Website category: university
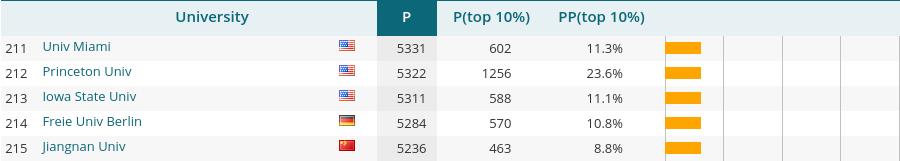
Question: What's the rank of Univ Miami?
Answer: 211

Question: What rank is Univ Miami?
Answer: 211

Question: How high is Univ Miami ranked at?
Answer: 211

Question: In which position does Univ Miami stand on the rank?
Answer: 211

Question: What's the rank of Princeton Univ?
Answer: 212

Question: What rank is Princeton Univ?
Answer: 212

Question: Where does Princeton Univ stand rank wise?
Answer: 212

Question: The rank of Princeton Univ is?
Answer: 212

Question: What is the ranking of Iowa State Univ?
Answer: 213

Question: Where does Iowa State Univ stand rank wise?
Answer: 213

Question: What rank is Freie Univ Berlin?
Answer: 214

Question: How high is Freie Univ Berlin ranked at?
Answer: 214

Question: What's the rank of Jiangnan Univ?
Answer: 215

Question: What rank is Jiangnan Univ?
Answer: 215

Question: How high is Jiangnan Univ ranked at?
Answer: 215

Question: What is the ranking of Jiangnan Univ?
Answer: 215

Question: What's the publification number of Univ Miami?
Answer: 5331

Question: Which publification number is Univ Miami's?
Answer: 5331

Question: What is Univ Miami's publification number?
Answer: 5331

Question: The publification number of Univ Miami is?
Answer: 5331

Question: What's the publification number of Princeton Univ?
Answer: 5322

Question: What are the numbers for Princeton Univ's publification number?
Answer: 5322

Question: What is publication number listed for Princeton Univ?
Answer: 5322

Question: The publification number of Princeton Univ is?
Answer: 5322

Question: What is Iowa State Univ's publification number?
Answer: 5311

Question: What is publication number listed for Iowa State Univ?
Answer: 5311

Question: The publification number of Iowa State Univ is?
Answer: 5311

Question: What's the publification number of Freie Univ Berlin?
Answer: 5284

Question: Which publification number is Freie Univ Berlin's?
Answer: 5284

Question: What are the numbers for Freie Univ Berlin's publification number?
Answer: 5284

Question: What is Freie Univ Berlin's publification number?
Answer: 5284

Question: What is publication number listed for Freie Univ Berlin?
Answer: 5284

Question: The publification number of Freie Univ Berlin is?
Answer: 5284

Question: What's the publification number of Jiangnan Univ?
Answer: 5236

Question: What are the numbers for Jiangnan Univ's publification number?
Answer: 5236

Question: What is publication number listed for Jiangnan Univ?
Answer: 5236

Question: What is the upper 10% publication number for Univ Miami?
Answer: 602

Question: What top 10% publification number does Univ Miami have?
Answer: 602

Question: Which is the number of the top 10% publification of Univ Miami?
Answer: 602

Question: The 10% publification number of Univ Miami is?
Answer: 602

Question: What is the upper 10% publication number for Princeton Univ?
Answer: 1256

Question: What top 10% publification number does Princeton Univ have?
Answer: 1256

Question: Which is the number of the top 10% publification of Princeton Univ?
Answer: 1256

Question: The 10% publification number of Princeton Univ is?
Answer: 1256

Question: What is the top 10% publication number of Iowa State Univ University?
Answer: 588

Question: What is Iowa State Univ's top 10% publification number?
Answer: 588

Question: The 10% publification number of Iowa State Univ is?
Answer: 588

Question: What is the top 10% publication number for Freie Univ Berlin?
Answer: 570

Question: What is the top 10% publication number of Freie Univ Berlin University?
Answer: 570

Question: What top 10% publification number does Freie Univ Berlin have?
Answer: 570

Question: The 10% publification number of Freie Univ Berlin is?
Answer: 570

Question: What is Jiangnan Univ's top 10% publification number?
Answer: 463

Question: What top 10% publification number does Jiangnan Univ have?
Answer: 463

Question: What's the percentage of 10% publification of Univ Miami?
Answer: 11.3%

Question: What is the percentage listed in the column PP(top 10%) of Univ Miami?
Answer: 11.3%

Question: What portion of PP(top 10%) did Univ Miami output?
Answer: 11.3%

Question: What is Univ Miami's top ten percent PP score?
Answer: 11.3%

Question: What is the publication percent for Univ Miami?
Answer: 11.3%

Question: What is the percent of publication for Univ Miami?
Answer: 11.3%

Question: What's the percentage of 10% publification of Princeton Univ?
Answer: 23.6%

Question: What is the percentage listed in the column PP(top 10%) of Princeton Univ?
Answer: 23.6%

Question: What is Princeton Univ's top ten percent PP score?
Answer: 23.6%

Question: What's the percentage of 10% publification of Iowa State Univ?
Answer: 11.1%

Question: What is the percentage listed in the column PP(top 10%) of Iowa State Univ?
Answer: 11.1%